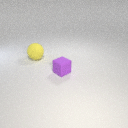
large yellow rubber sphere to the left of small purple rubber cube